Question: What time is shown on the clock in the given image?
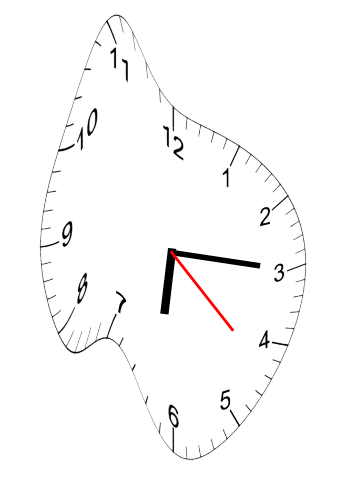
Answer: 06:15:22